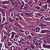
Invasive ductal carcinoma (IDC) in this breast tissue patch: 1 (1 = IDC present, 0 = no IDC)